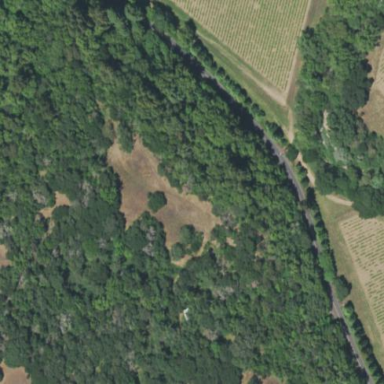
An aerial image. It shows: Vineyard where grapes are grown.